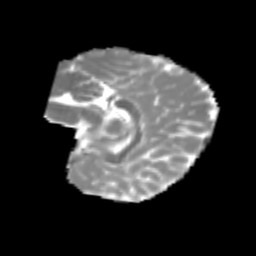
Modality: MD
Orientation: sagittal
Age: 6
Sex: female
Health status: healthy